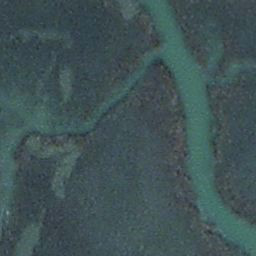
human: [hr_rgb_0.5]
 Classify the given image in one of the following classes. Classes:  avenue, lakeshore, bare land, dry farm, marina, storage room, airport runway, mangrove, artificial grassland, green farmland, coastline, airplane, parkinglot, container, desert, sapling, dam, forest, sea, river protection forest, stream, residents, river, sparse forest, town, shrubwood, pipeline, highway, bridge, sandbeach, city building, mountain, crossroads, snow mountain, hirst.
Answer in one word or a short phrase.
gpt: stream